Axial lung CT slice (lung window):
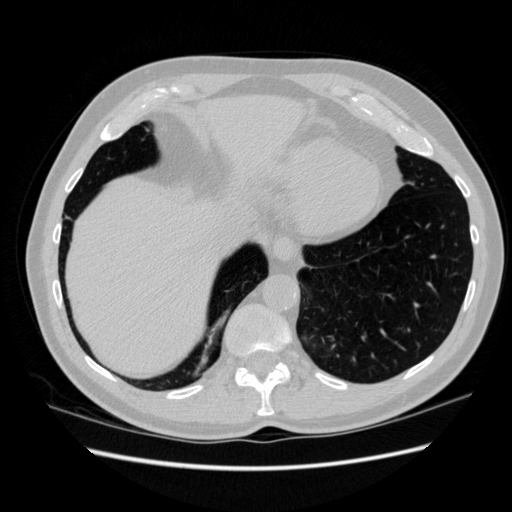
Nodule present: no